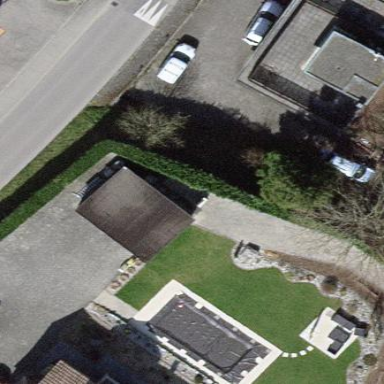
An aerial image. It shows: Garage building.